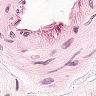
Metastatic tissue present: no